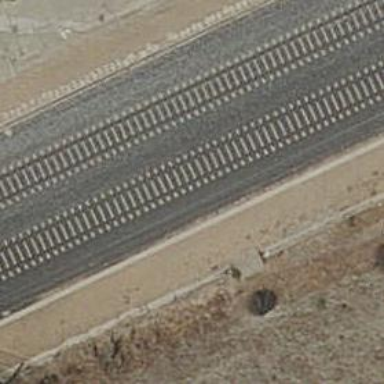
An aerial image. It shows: Railway track with contact lines for electrification.